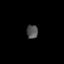
Tissue: lung
Cell type: Epithelial cells
Senescence score: 0.1968
Nuclear area (px): 151
Mean DAPI intensity: 82.623